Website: lowes
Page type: delivery-shipping
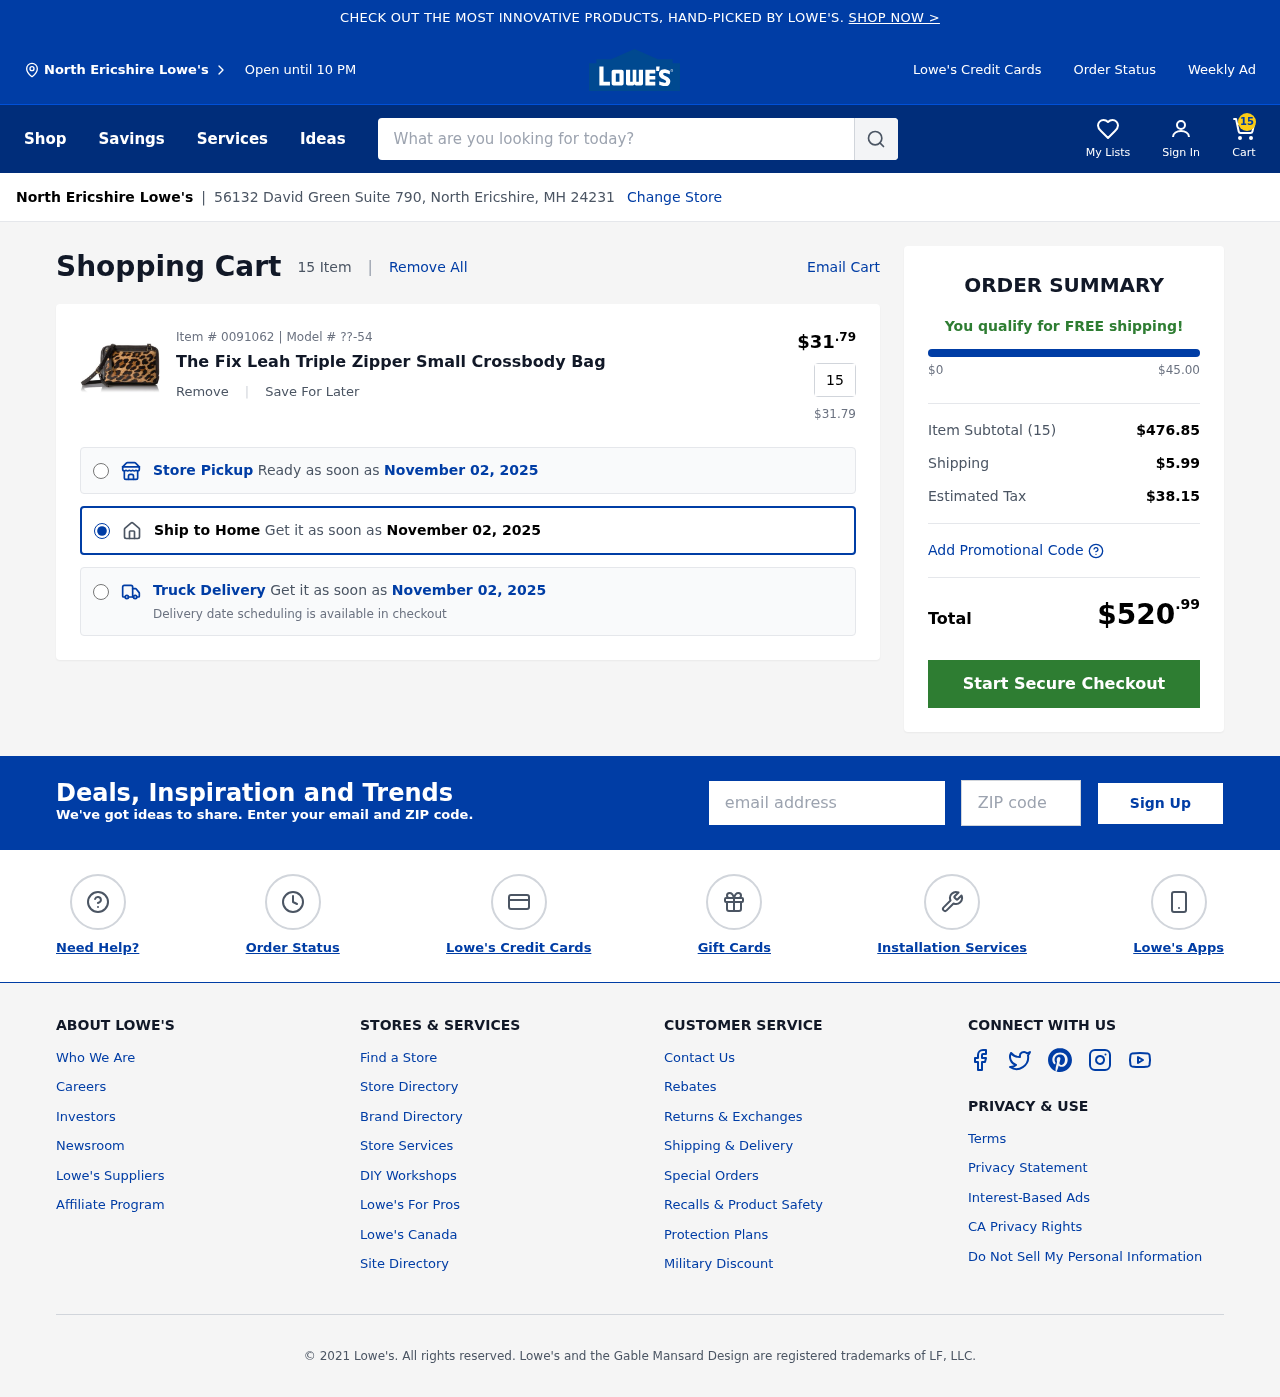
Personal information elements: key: PII_CITY
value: North Ericshire
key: PII_EMAIL
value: matthewwhite@yahoo.com
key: PII_POSTCODE
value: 24231
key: PII_STREET
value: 56132 David Green Suite 790
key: PII_CITY2
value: North Ericshire
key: PII_CITY_STATE_ZIP
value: North Ericshire, MH 24231
Product elements: key: PRODUCT1_NAME
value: The Fix Leah Triple Zipper Small Crossbody Bag
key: PRODUCT1_PRICE
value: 31.79
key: PRODUCT1_QUANTITY
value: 15
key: PRODUCT1_MODEL
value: ??-54
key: PRODUCT1_PRICE2
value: $31.79
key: PRODUCT1_ITEM_NUMBER
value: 0091062
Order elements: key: ORDER_NUM_ITEMS
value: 15
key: ORDER_DELIVERY_DATE
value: November 02, 2025
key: ORDER_DELIVERY_DATE2
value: November 02, 2025
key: ORDER_DELIVERY_DATE3
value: November 02, 2025
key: ORDER_SUBTOTAL
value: $476.85
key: ORDER_SHIPPING_COST
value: $5.99
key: ORDER_TAX
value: $38.15
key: ORDER_TOTAL
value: $520.99
Search elements: key: HEADER_SEARCH
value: What are you looking for today?